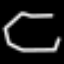
Label: octagon